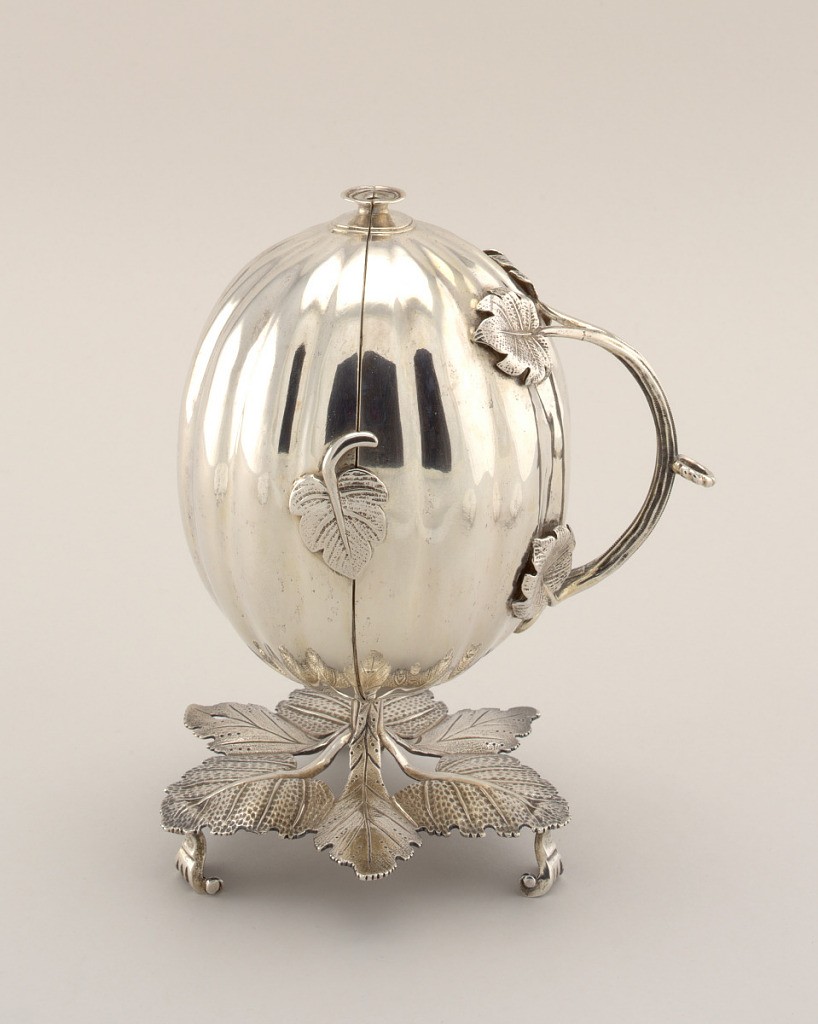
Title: Melon-Shaped Thread Holder
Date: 1798
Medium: silver
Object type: thread holder
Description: Six spreading leaves, on three scrolled feet, support melon-shaped body hinged to open vertically. Handle in shape of a branch, attached to body by leaves.